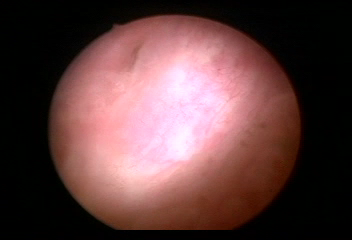
Modality: WLC
Class: Anatomical landmarks
Subclass: UreteralOrifice
Bladder cancer association: No
Annotated structures: Left ureteral orifice